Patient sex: F
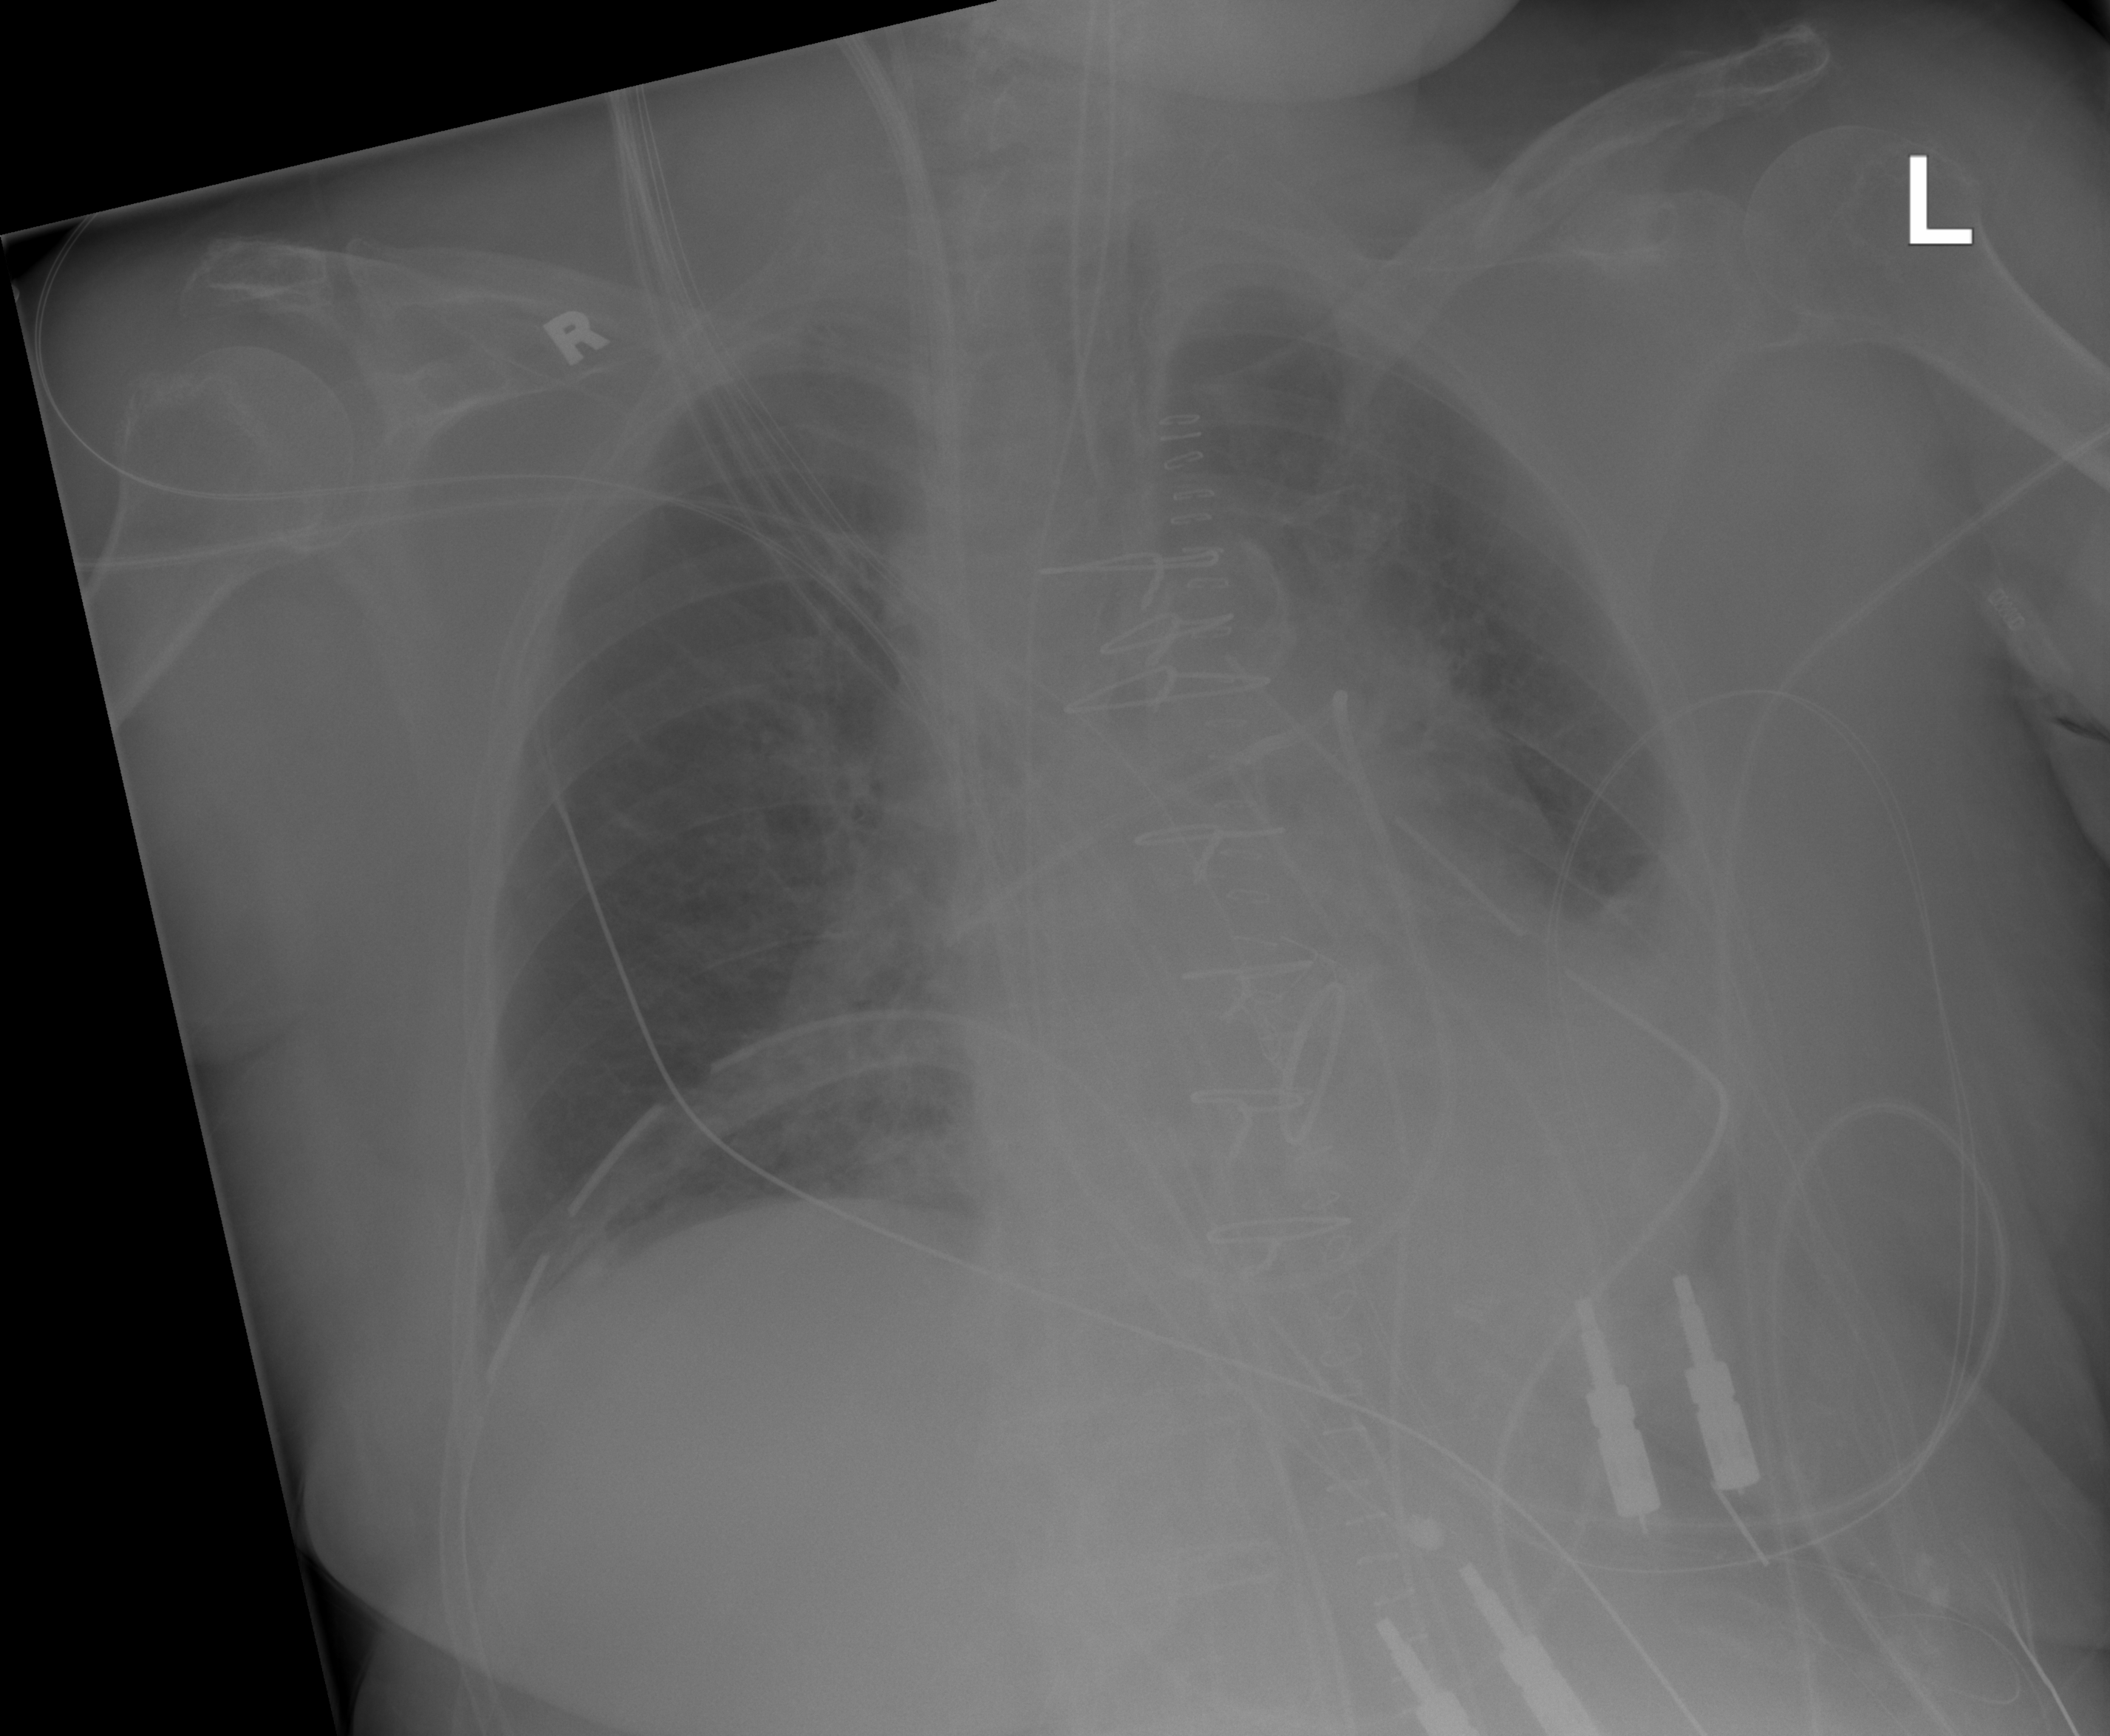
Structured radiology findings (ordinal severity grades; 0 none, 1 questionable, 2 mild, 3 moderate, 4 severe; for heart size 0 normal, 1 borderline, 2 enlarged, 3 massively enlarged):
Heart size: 1
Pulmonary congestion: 0
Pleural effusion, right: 0
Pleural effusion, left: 2
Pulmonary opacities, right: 0
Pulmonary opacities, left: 0
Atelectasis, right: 1
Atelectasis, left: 2